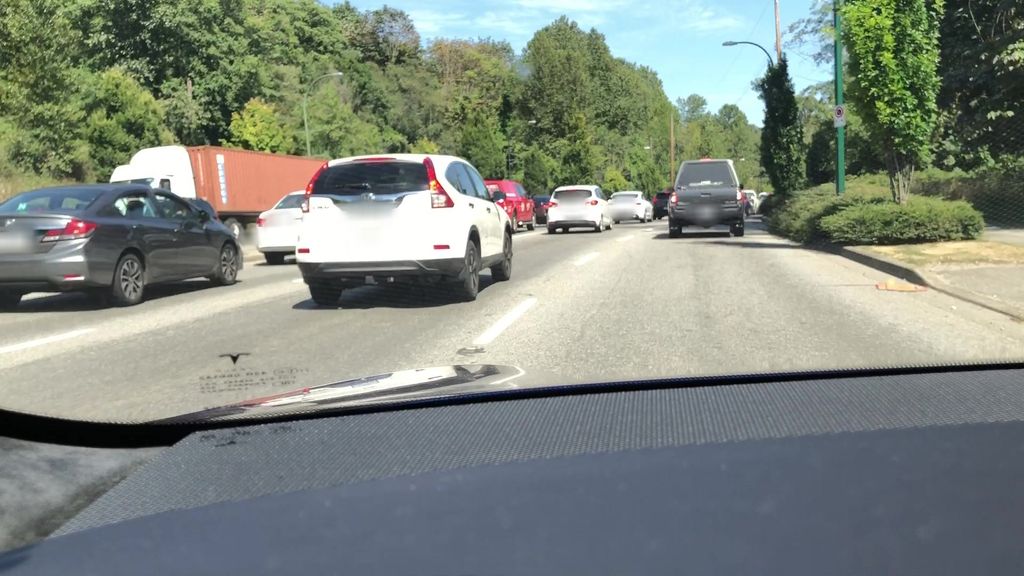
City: vancouver